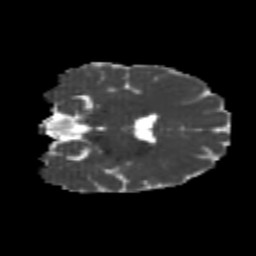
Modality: MD
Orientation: coronal
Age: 22
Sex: female
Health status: healthy
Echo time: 0.074 s